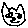
Label: cat